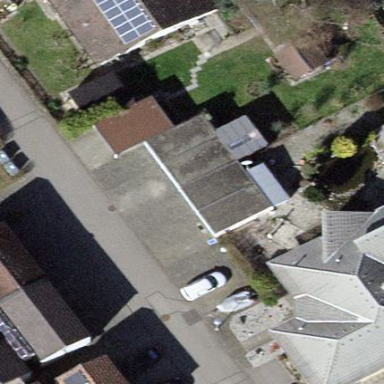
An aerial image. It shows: Group of garages.